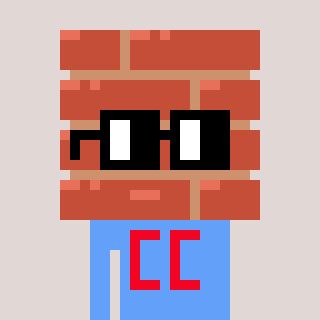
a pixel art character with square black glasses, a wall-shaped head and a blue-colored body on a warm background